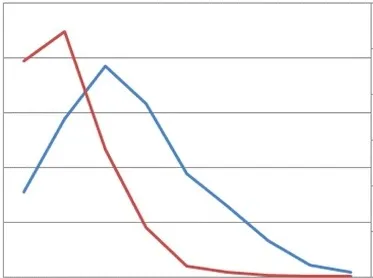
Trend of patient's creatine kinase and troponin-I.
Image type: chart (chart)